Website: lowes
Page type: review-order
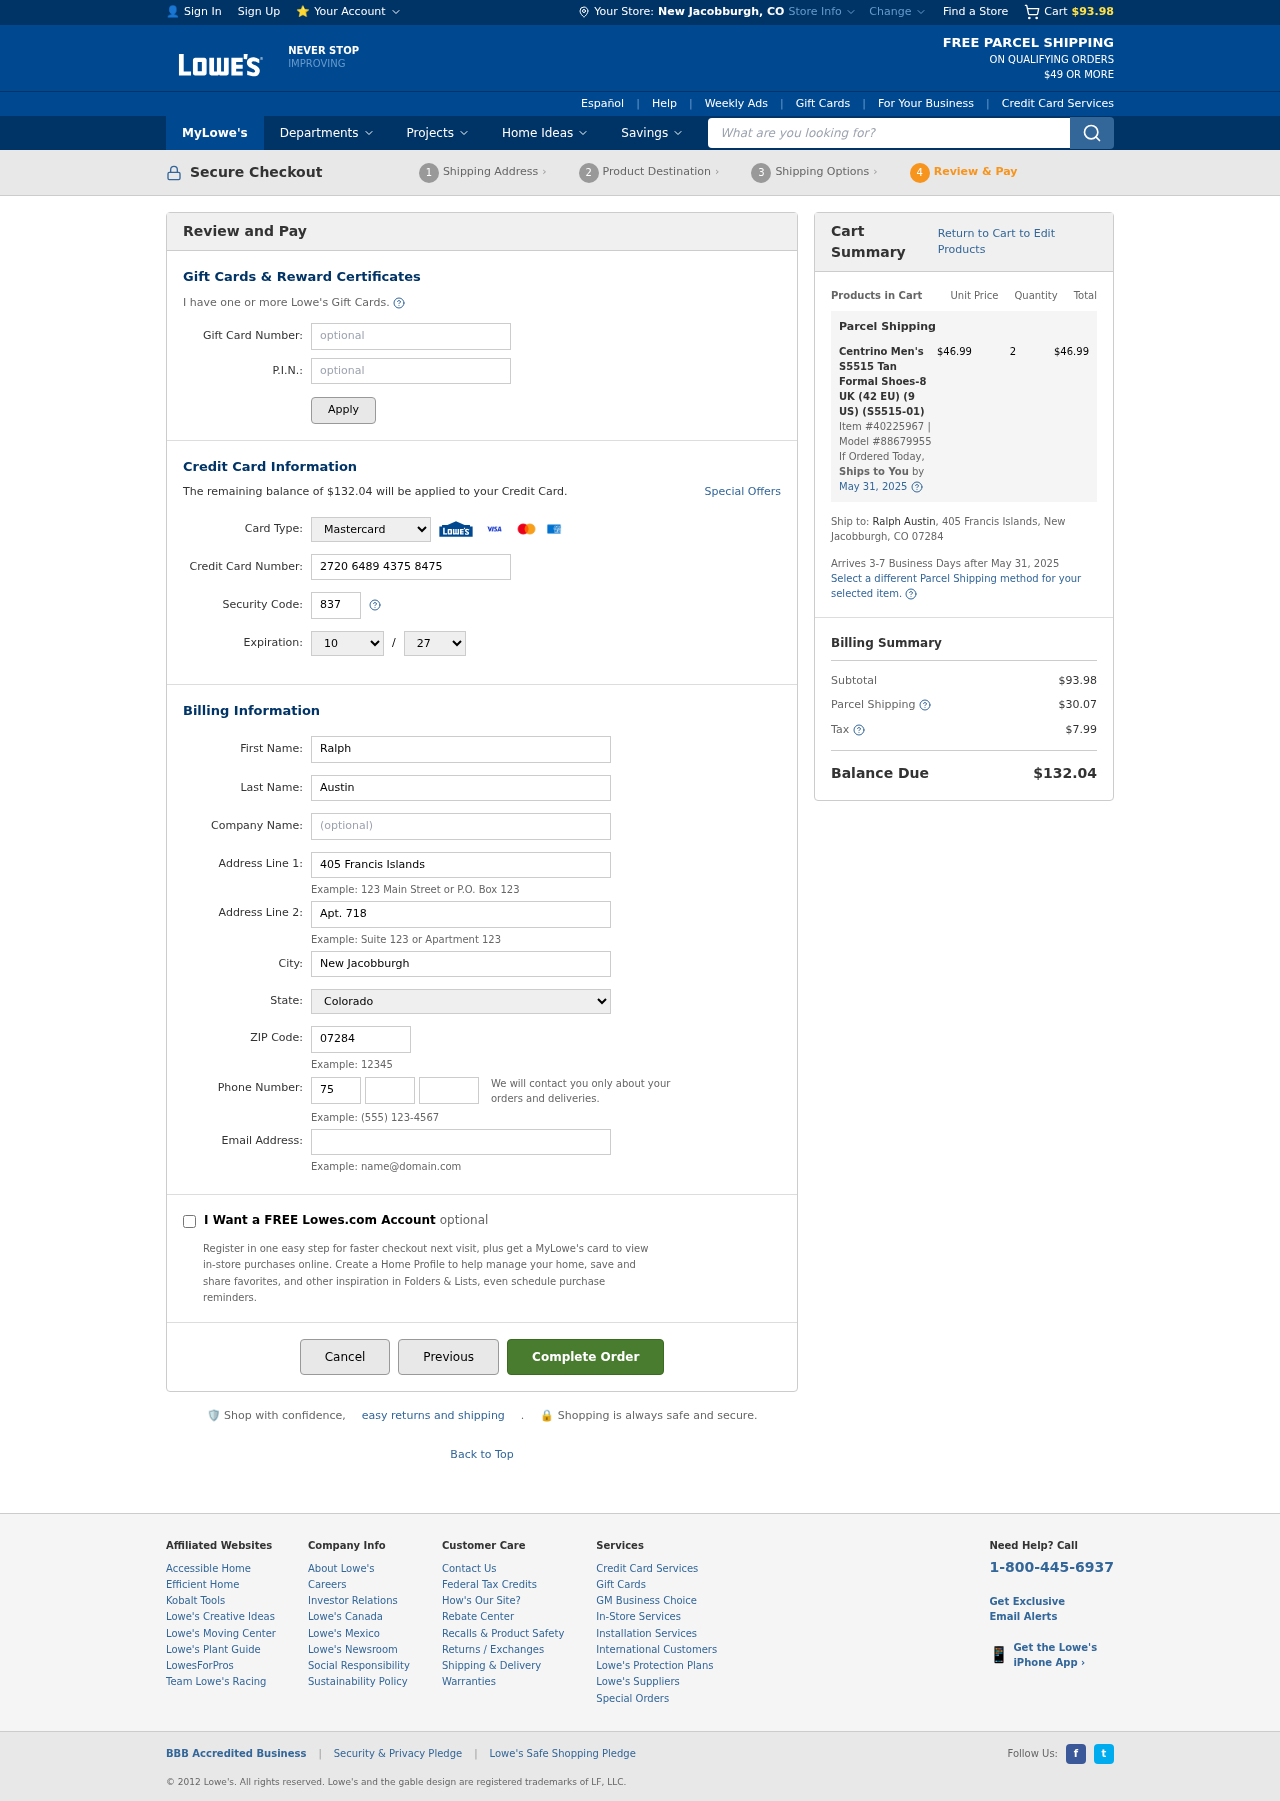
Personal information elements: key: PII_CARD_CVV
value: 837
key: PII_CARD_EXPIRY_MONTH
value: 10
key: PII_CARD_EXPIRY_YEAR
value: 27
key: PII_CARD_NUMBER
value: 2720 6489 4375 8475
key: PII_CARD_TYPE
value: Mastercard
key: PII_CITY
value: New Jacobburgh
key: PII_CITY_STATE
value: New Jacobburgh, CO
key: PII_EMAIL
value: raustin@hotmail.com
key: PII_FIRSTNAME
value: Ralph
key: PII_LASTNAME
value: Austin
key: PII_PHONE_AREA
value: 758
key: PII_PHONE_PREFIX
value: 880
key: PII_PHONE_SUFFIX
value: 9802
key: PII_POSTCODE
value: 07284
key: PII_STATE
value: Colorado
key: PII_STREET
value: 405 Francis Islands
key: PII_STREET2
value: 405 Francis Islands
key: PII_STREET2
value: Apt. 718
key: PII_FULLNAME2
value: Ralph Austin
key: PII_CITY_STATE_ZIP2
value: New Jacobburgh, CO 07284
Product elements: key: PRODUCT1_NAME
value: Centrino Men's S5515 Tan Formal Shoes-8 UK (42 EU) (9 US) (S5515-01)
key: PRODUCT1_PRICE
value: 46.99
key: PRODUCT1_QUANTITY
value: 2
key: PRODUCT1_ITEM_NUMBER
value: Item #40225967
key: PRODUCT1_MODEL_NUMBER
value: Model #88679955
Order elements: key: ORDER_SUBTOTAL
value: $93.98
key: ORDER_BALANCE_DUE
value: $132.04
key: ORDER_SHIPPING_DATE
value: May 31, 2025
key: ORDER_ITEM_TOTAL
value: $46.99
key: ORDER_SHIPPING_DATE2
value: May 31, 2025
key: ORDER_SHIPPING_COST
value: $30.07
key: ORDER_TAX
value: $7.99
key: ORDER_TOTAL
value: $132.04
Search elements: key: HEADER_SEARCH
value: What are you looking for?